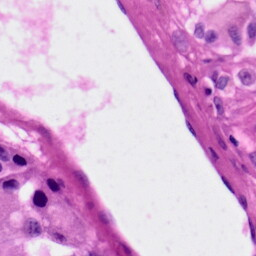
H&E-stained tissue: Skin